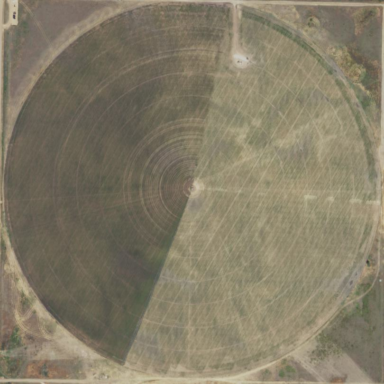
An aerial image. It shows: Farmland with pivot irrigation system.